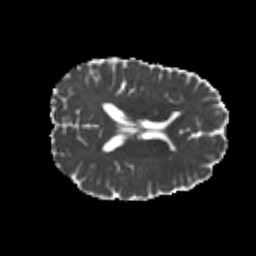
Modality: MD
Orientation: axial
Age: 21
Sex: female
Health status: healthy
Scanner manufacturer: philips
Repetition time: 7.389 s
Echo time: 0.08599 s